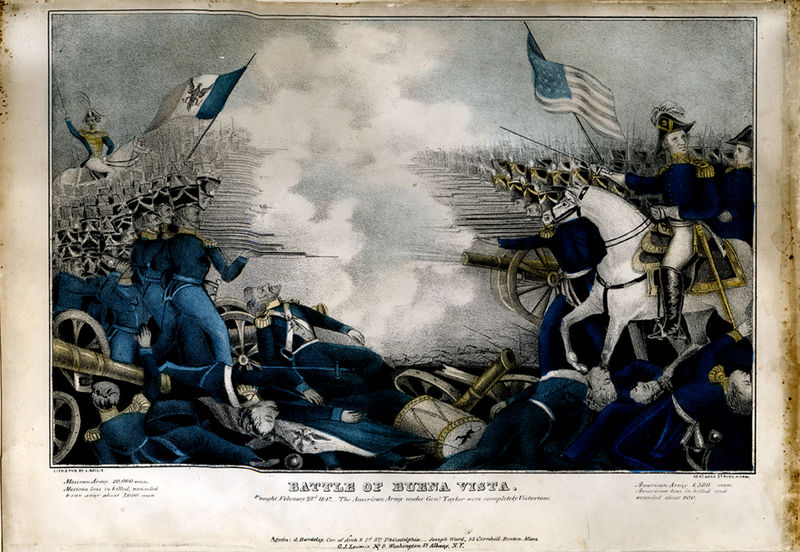
Titel: Battle of Buena Vista
Künstler: James S. Baillie
Standort: Amherst (Massachusetts, USA)
Institution: Mead Art Museum, Amherst College
Schlagwörter: blue, fight, hat, men, napoleon, soldier, soldiers, sword, swords, white, france, gold, painting, yellow, print, smoke, horses, sky, death, uniform, america, drawing, army, coats, drum, hats, illustration, battle, boots, revolution, writing, dead, flag, flags, britain, war, american, horse, fire, warrior, book, stripes, mexico, page, bodies, wheel, text, stars, civil war, gun, guns, vista, dying, fallen, general, saber, victory, firing, rifle, rifles, shooting, attack, corpses, weapons, caption, cannon, sabre, yelow, drums, soliders, canon, usa, united states, armies, warfare, us, confederates, bayonet, cannons, muskets, buena vista, canons, battle of buena vista, burna, enemy, general taylor, buena, bayonettes, deth